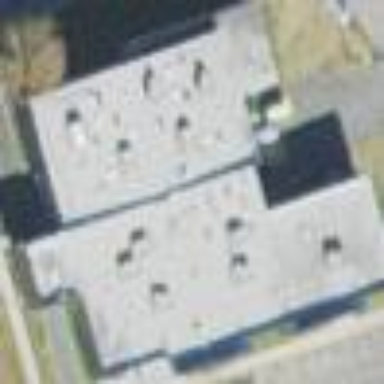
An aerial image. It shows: Police building.